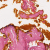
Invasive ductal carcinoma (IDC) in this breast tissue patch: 0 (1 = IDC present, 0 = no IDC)